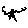
Label: tree